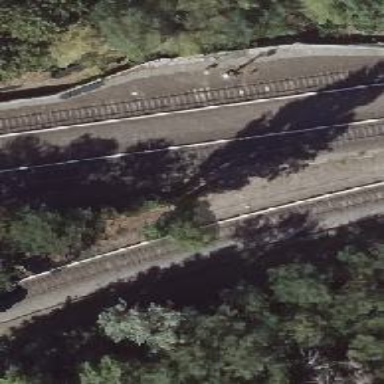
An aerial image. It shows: Solitary milestone along the railway.